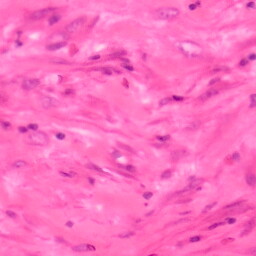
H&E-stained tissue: Colon